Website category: sports
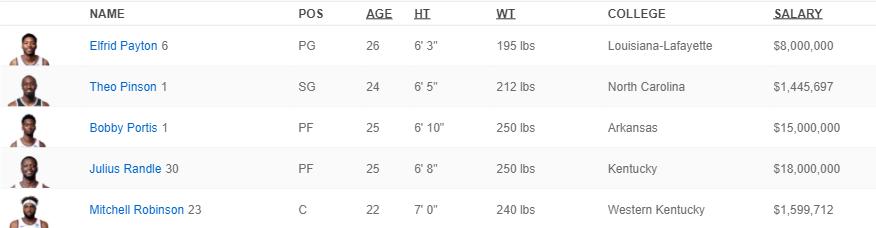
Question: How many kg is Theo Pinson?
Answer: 212 lbs

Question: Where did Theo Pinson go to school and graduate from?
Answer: North Carolina

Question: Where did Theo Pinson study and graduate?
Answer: North Carolina

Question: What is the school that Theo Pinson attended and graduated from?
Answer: North Carolina

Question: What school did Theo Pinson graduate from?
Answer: North Carolina

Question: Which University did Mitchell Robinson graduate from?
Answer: Western Kentucky

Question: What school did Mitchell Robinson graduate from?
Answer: Western Kentucky

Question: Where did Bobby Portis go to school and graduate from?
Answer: Arkansas

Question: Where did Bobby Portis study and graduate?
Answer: Arkansas

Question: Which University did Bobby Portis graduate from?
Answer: Arkansas

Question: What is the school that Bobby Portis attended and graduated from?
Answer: Arkansas

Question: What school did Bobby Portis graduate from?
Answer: Arkansas

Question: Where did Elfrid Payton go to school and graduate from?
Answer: Louisiana-Lafayette

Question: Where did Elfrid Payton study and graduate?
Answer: Louisiana-Lafayette

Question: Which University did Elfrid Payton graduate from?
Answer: Louisiana-Lafayette

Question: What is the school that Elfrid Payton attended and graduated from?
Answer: Louisiana-Lafayette

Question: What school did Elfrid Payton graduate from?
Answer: Louisiana-Lafayette

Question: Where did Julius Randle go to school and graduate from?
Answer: Kentucky

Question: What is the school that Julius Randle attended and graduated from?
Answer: Kentucky

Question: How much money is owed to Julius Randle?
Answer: $18,000,000

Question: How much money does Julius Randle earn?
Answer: $18,000,000

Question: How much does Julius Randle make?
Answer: $18,000,000

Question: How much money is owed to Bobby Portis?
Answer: $15,000,000

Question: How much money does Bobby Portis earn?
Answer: $15,000,000

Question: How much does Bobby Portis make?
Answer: $15,000,000

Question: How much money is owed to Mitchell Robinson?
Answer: $1,599,712

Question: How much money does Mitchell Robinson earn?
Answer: $1,599,712

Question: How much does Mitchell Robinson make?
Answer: $1,599,712

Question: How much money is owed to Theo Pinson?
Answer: $1,445,697

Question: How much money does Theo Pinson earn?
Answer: $1,445,697

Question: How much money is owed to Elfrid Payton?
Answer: $8,000,000

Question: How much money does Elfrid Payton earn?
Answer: $8,000,000

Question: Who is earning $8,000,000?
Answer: Elfrid Payton

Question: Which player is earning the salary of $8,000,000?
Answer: Elfrid Payton

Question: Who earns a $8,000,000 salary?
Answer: Elfrid Payton

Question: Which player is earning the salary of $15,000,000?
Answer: Bobby Portis

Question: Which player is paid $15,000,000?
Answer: Bobby Portis

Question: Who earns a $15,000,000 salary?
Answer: Bobby Portis

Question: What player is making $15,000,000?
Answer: Bobby Portis

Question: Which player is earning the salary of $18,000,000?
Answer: Julius Randle

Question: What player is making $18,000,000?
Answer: Julius Randle

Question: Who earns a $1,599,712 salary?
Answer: Mitchell Robinson

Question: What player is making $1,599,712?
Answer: Mitchell Robinson

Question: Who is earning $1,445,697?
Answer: Theo Pinson

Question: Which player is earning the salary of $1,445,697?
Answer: Theo Pinson

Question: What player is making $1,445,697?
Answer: Theo Pinson

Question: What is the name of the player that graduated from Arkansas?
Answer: Bobby Portis

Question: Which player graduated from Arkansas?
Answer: Bobby Portis

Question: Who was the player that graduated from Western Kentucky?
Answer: Mitchell Robinson

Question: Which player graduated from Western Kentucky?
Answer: Mitchell Robinson

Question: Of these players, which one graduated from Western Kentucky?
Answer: Mitchell Robinson

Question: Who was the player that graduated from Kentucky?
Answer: Julius Randle

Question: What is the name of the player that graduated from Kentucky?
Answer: Julius Randle

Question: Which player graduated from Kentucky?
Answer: Julius Randle

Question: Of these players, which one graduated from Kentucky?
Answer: Julius Randle

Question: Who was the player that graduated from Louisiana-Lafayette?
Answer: Elfrid Payton

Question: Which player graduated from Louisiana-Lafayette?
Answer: Elfrid Payton

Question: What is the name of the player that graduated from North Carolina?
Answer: Theo Pinson

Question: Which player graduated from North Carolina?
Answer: Theo Pinson